Current action and preconditions to check: trajectory_clear

Your task: For each precondition in the list above, predict whether it will hold at this action.

Consider the current scene as observed from the mobile robot's camera, and analyze the predicted future states of all dynamic agents (e.g., people, animals, vehicles, or any moving entities) within the NEXT SECOND.

IMPORTANT: Only answer "very likely" if you are absolutely certain—based on strong, clear evidence—that a dynamic agent will violate the precondition in the predicted future state. Do NOT answer "very likely" for unlikely, ambiguous, or low-probability risks.

Ask yourself for each precondition: Is there a high probability, with clear and convincing evidence, that the predicted future states of any dynamic agent will interfere with the predicted future state of the currently executing action within the NEXT SECOND, causing that precondition to fail?

Assess the risk level based on these predictions. Use "likely" or "very likely" if motions create a clear risk of interference.

Use "neutral" or "improbable" if agents are nearby but their predicted paths are clearly diverging or non-conflicting.

Failure Risk Categories: "very improbable", "improbable", "neutral", "likely", "very likely"

Answer Format: Output ONLY the probability_of_failure value from these categories: "very improbable", "improbable", "neutral", "likely", "very likely"

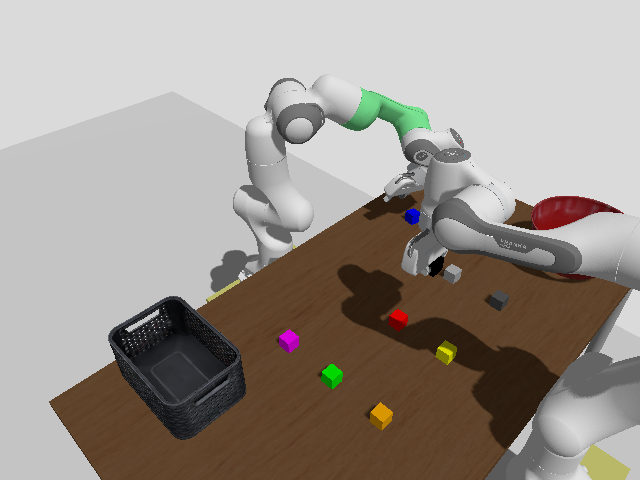

Answer: very improbable